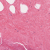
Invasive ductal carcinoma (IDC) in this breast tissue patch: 0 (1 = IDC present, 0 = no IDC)